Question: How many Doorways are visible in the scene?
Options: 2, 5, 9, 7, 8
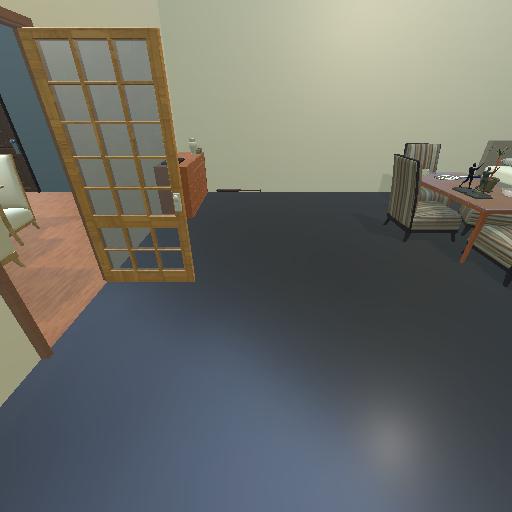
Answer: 2